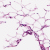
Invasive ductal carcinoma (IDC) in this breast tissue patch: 0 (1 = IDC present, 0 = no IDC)